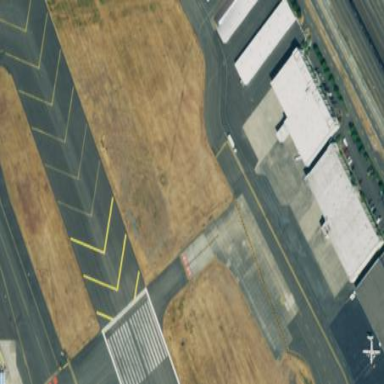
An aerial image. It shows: Apron at the airport.